Interaction volume radius: 10 \u00c5
Interaction volume height: 25 \u00c5
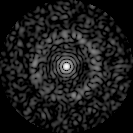
Disorder parameter: 0.8427